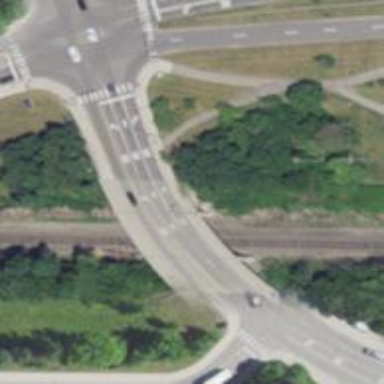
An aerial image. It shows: Tertiary road on asphalt surface on bridge.